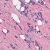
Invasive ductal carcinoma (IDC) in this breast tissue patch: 1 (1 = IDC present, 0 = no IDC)